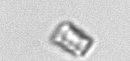
Label: Bacillariophyceae_morphotype1